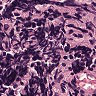
Metastatic tissue present: no